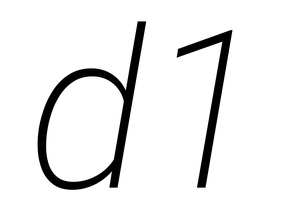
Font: Roboto-Italic_ExtraLight_Italic